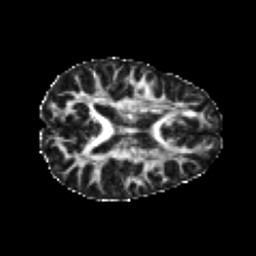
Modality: FA
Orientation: axial
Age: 22
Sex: female
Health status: healthy
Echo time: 0.074 s